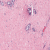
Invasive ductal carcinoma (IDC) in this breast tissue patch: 0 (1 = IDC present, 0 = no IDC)